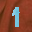
Label: 1